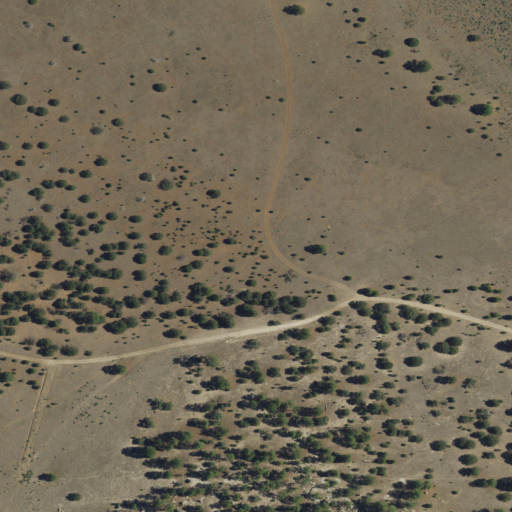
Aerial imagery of gap in New Mexico named Buck Pass containing shrub, grassland, and evergreen forest